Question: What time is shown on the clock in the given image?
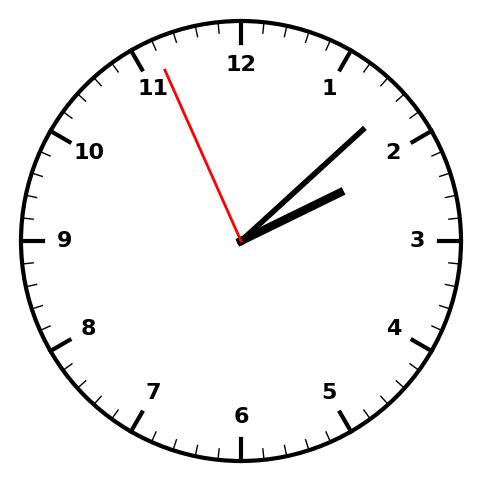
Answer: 02:07:56